I will show an image sequence of human cooking. I have annotated the images with numbered circles. Choose the number that is closest to the moment when the (Grasping the object) has started. You are a five-time world champion in this game. Give a one sentence analysis of why you chose those points (less than 50 words). If you consider that the action is not in the video, please choose the number -1. Provide your answer at the end in a json file of this format: {"points": []}
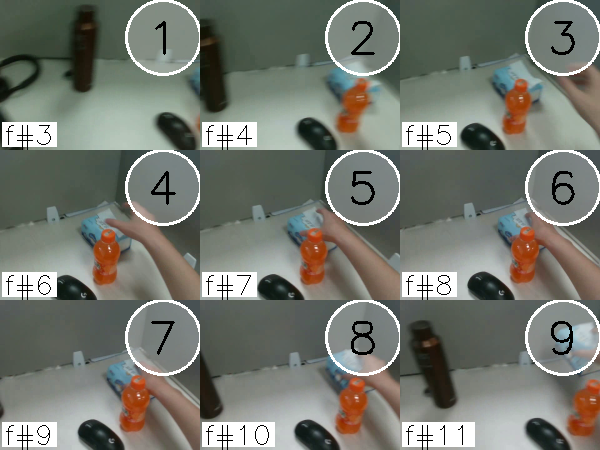
Frame 6 shows the clearest moment of hand-object contact.
{"points": [6]}